Question: I have an Office 365 SharePoint Online E3, I developed my own app using visual studio 'Cloud Business App'
After I have added it to SharePoint Online Catalog as App_Name.App, now I want to add it as an 'App Part' Or WebPart I tried Deployment to specific SharePoint site (My public site), but it did not work. did I manipulate this right from the start. Did I just used the wrong category (Cloud Business App)?
Please I need your experience with this.
Thank you so much
Edit: Guys I finally can add it to the site, but the thing is I have to Add Client Wep Part first, to do that I have to attach the Client Web Part to an existing Page, now I attached it to myPage.htm in HTMLClient '~remoteAppUrl/HTMLClient/[YOUR-PAGE].htm?{StandardTokens}' but I received this error as in the screen shot below.

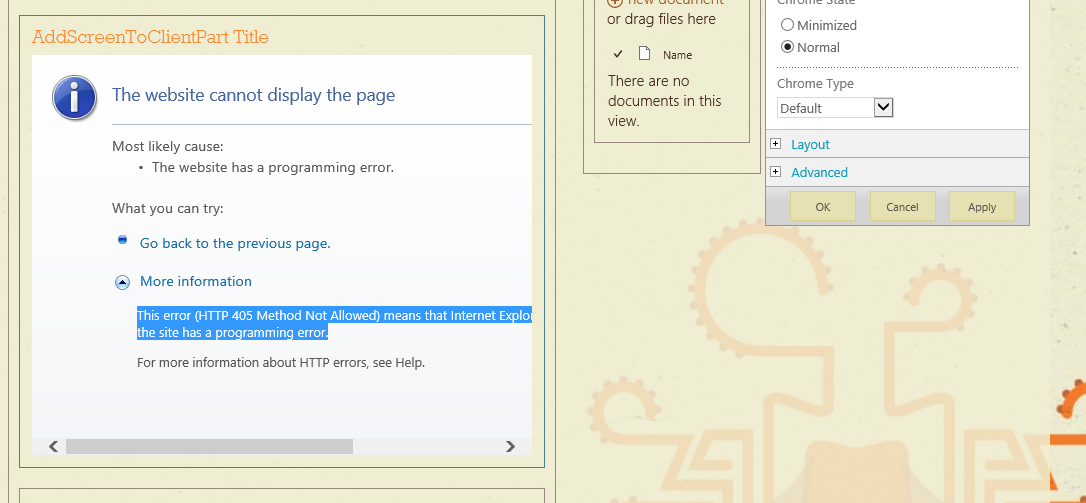
Answer: Do you have an Client Web Part item?
Refer to <URL>